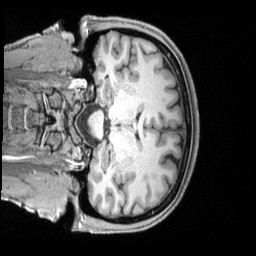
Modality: T1w
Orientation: coronal
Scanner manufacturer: siemens
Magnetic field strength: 3 T
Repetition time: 2.4 s
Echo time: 0.00228 s